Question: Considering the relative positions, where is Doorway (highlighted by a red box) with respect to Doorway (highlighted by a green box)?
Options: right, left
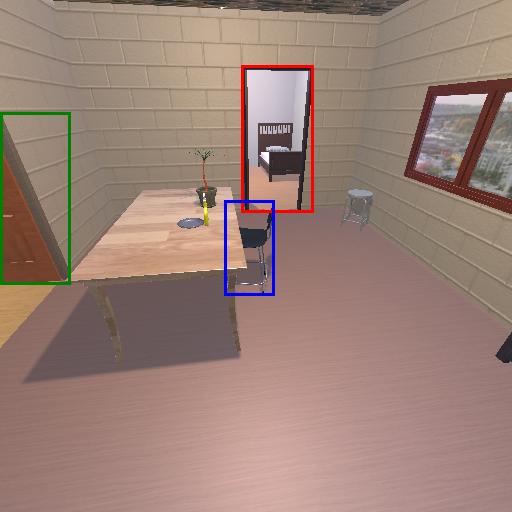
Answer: right